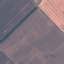
Land use / land cover: AnnualCrop